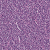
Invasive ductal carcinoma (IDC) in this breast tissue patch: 1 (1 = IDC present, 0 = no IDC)